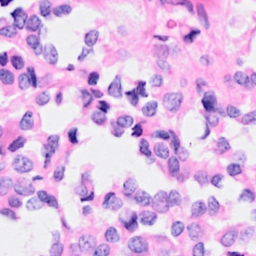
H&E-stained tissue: Breast